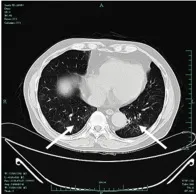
Computed tomography (CT) evidence of interstitial pneumonitis. (E) CT findings on October 15, 2012, two months after the patient discontinued rapamycin and icotinib.
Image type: radiology (ct)